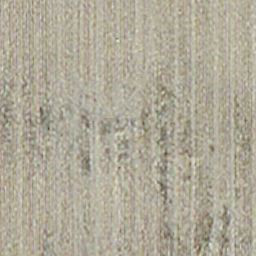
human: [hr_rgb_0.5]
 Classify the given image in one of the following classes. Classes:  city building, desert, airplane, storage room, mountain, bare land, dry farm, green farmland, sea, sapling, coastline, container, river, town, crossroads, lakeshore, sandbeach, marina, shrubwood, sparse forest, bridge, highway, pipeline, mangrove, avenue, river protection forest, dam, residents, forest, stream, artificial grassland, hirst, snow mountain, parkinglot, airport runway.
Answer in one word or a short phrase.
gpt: dry farm